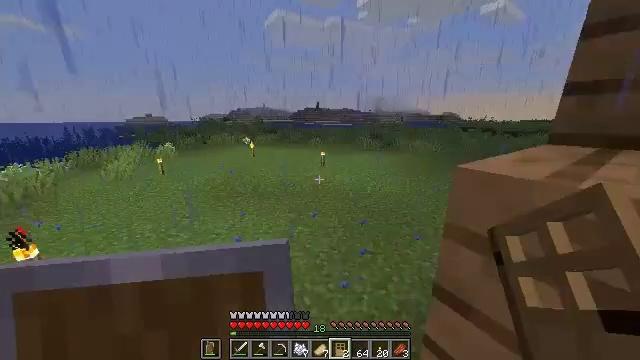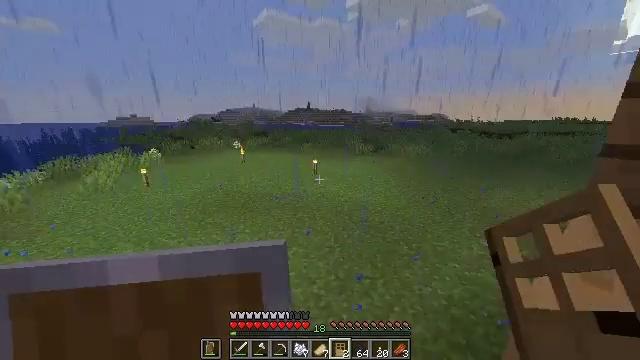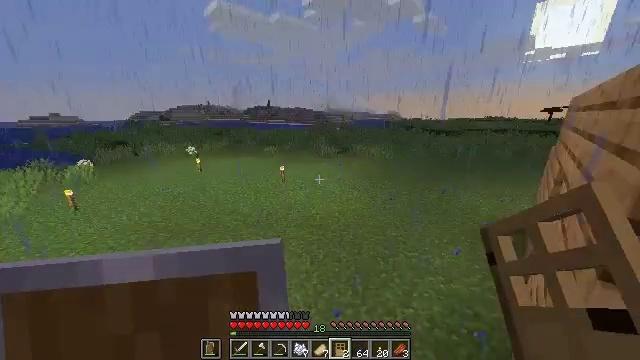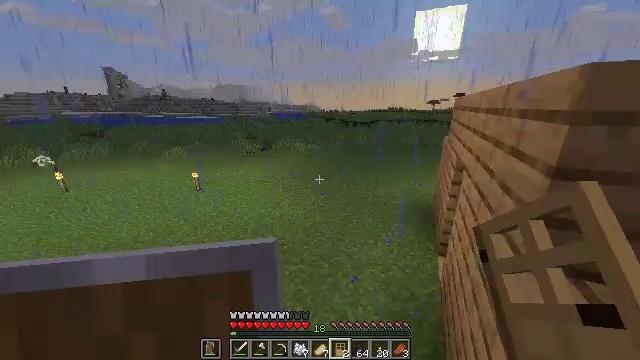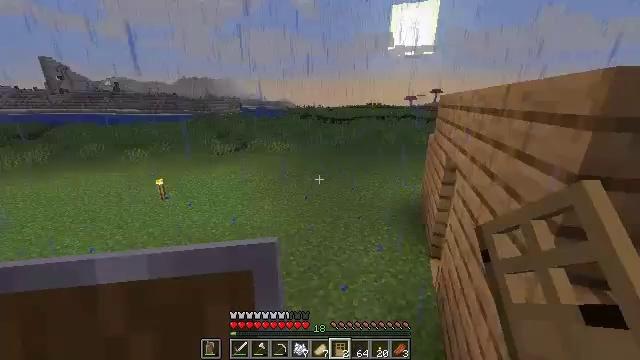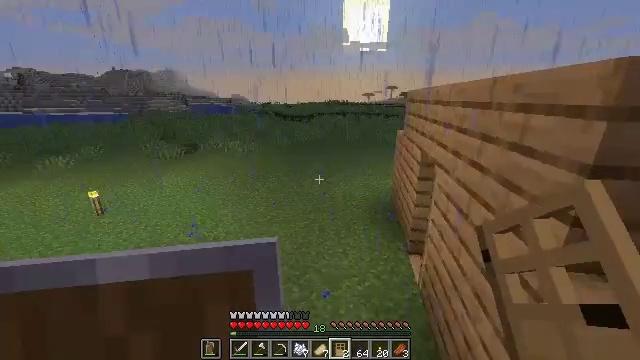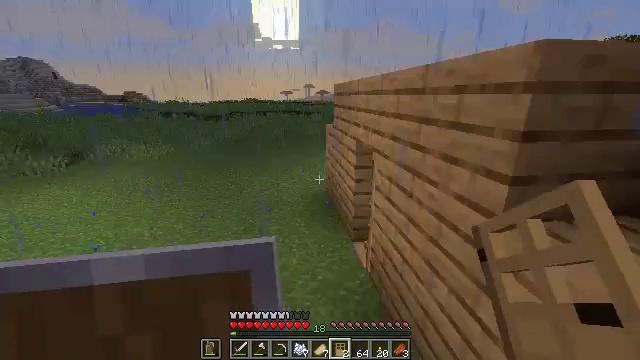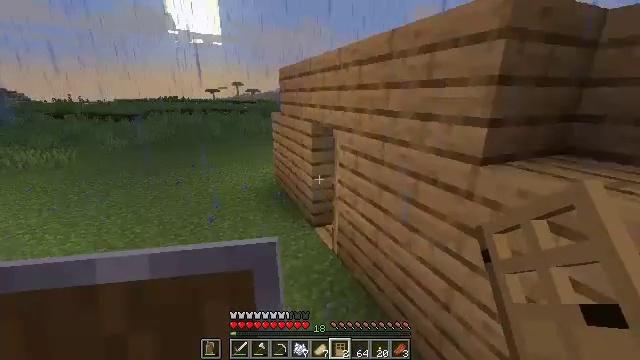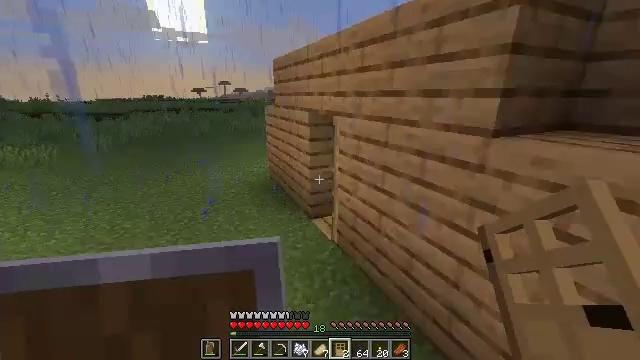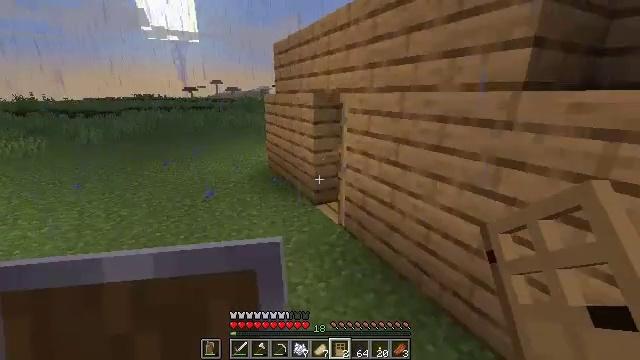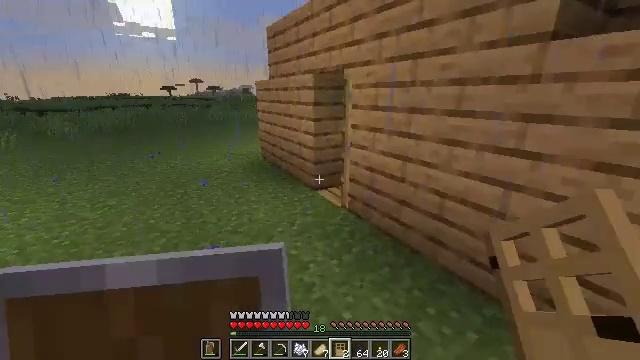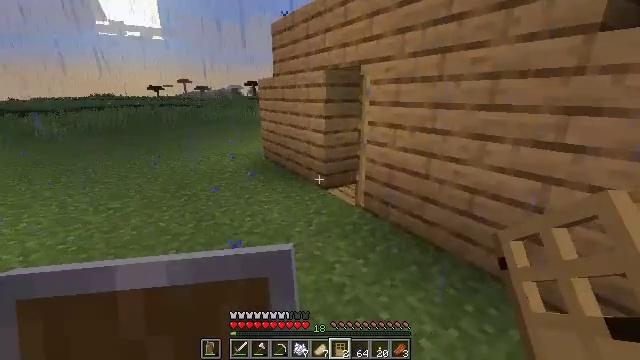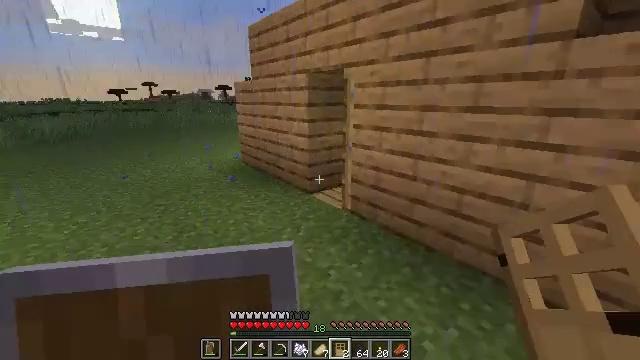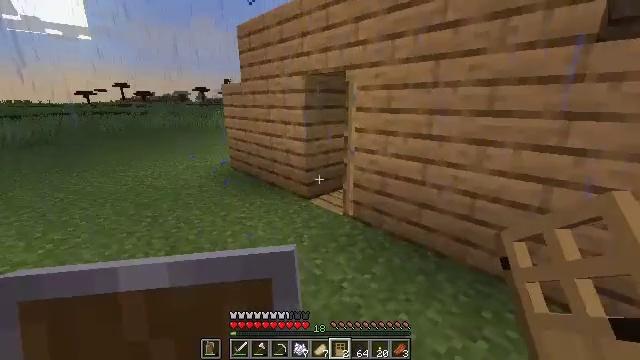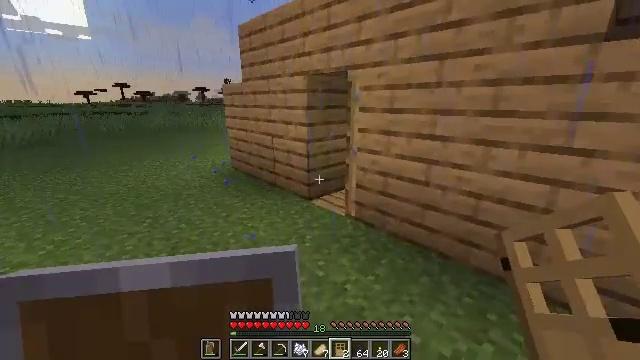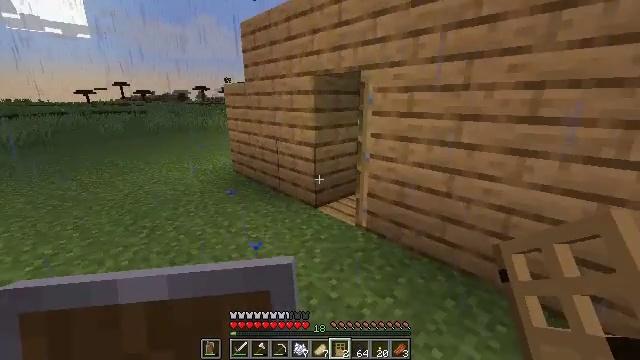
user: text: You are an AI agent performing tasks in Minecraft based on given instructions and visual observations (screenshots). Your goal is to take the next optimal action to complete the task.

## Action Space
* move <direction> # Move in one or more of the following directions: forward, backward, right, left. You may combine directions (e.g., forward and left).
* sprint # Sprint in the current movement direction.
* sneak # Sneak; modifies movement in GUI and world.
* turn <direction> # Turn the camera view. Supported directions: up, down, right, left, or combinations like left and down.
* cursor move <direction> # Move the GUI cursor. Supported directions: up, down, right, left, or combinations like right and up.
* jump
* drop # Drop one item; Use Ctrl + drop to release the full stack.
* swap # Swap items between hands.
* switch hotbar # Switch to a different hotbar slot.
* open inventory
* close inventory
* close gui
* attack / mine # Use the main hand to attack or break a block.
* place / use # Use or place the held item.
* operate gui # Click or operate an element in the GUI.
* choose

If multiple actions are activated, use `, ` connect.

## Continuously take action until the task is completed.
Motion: motion action
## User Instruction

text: Mine sand by the water.
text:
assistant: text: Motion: move forward, turn right
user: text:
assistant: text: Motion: turn right
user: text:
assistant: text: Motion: turn right and down
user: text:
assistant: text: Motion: move left, turn right
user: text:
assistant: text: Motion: move left, turn right
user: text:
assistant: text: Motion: move left, turn right
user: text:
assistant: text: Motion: move forward and move left, turn right
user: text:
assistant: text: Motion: move forward and move left, turn right
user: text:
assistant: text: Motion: move forward and move left, turn right
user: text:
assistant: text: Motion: move forward and move left, turn right
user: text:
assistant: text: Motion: move forward and move left, turn right
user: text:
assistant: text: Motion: move forward and move left, turn right
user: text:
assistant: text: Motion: move forward and move left, turn right
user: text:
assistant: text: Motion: move forward
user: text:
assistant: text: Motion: move forward
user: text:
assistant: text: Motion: move forward
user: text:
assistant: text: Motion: move forward
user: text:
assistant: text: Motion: move forward
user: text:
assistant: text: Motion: move forward
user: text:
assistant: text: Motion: turn right
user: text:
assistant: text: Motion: turn right
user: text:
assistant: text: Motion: turn right
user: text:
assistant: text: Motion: turn right
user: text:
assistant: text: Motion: turn right
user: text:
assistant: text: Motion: no_op
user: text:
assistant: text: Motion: no_op
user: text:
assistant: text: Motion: no_op
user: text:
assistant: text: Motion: no_op
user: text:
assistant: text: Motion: turn right
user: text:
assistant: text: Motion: turn right